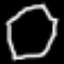
Label: octagon